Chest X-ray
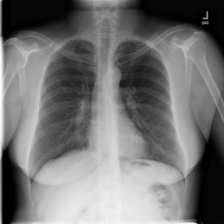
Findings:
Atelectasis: positive
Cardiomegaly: negative
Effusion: negative
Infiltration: negative
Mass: negative
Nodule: negative
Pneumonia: positive
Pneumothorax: negative
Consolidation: negative
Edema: negative
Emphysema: negative
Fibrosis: negative
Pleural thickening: negative
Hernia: negative